Interaction volume radius: 5 \u00c5
Interaction volume height: 25 \u00c5
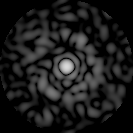
Disorder parameter: 0.8191